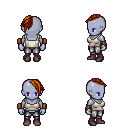
a pixel art fantasy rpg character, female body template, dark elf, purple skin, white pirate shirt, metal pants, brunette long mohawk hairstyle, leather bracers, maroon shoes, four views (front, back, left, right), 2x2 character sprite sheet, small pixel art, hard edges, no anti-aliasing